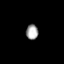
Tissue: prostate
Cell type: NK cells
Senescence score: 0.7326
Nuclear area (px): 178
Mean DAPI intensity: 164.006